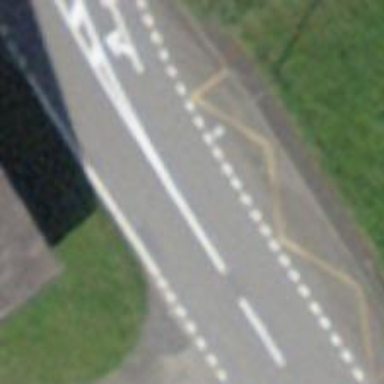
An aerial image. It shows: Public transport stop position.